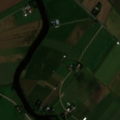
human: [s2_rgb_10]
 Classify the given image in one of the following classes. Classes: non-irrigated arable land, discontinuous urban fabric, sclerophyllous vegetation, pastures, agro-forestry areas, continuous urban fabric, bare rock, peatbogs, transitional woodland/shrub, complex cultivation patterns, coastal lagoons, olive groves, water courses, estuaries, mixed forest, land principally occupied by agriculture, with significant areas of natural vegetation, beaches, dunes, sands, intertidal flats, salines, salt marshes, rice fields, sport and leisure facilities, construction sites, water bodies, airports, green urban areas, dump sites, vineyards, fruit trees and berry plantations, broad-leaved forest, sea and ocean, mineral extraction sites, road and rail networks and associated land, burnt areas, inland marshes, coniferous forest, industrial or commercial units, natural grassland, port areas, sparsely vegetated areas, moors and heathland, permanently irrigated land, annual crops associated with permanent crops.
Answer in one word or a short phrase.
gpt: discontinuous urban fabric, non-irrigated arable land